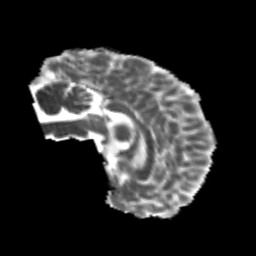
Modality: MD
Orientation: sagittal
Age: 22
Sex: female
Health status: healthy
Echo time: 0.074 s